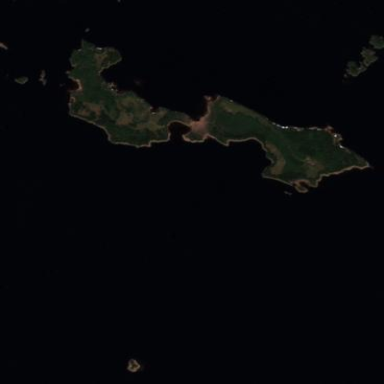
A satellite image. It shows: Image showing island.